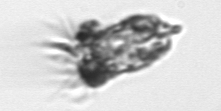
Label: Tintinnopsis